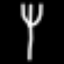
Label: fork